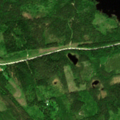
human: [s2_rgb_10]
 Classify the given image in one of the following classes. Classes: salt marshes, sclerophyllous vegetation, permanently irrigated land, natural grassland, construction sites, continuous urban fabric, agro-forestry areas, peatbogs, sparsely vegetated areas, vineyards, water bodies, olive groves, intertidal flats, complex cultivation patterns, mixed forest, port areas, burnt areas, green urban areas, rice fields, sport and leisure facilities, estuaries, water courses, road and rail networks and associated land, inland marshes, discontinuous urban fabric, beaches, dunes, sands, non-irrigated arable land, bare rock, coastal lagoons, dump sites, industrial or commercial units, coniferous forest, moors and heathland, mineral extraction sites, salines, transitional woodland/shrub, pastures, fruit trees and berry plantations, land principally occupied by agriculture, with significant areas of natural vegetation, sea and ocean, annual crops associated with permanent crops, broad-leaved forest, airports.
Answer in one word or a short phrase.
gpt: coniferous forest, mixed forest, transitional woodland/shrub, water bodies